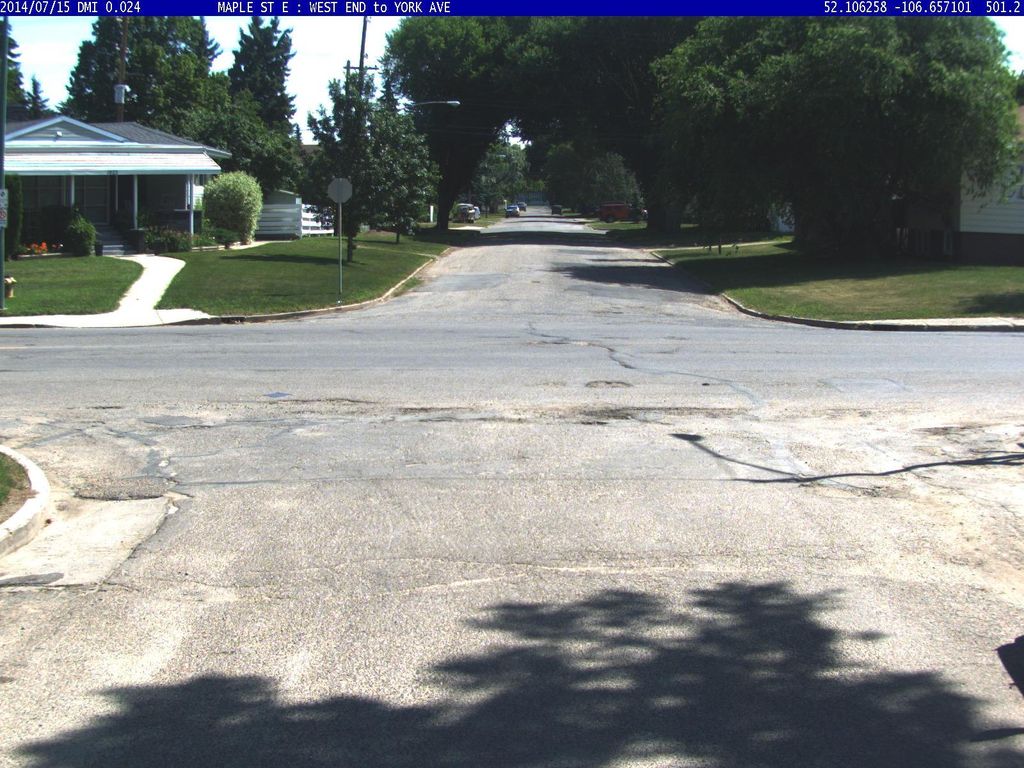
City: saskatoon